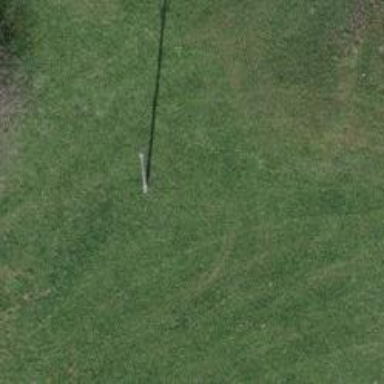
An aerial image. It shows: Minor power line.